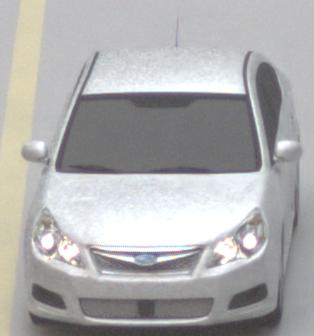
Make: Subaru
Model: Legacy 2.0R
Detailed model: Legacy (IV) Limousine
Model produced from: 2007/09
Model produced until: 2008/10
Doors: 4
Color: white
Road condition: dry road
Daytime: sunrise or sunset
Contrast: medium contrast